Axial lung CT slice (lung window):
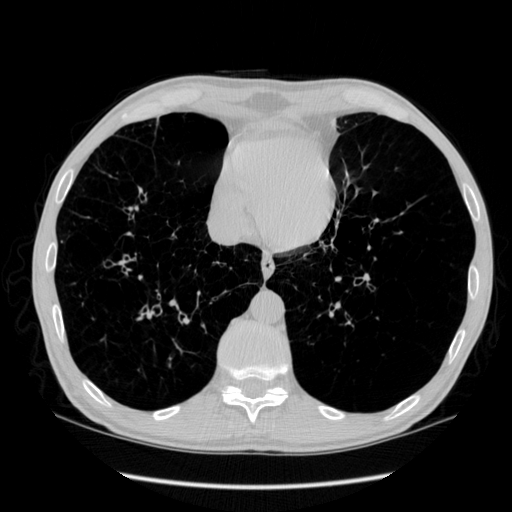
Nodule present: no